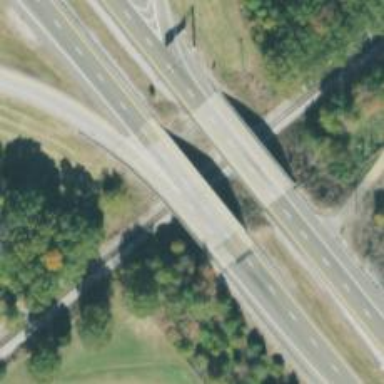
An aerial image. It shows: Bridge over dual carriageway expressway with trunk_link highway.